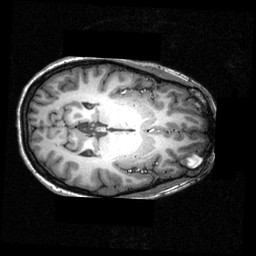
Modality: T1w
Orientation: axial
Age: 23
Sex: female
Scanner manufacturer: siemens
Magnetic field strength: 3.951 T
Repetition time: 1.5 s
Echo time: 0.00335 s